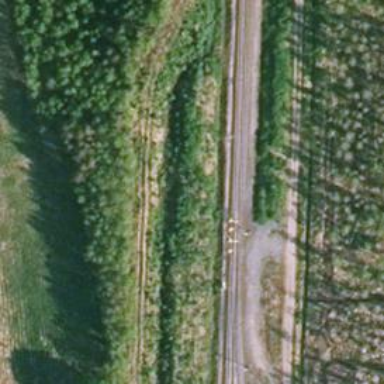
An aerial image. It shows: Railway track with continuous electrified contact line.